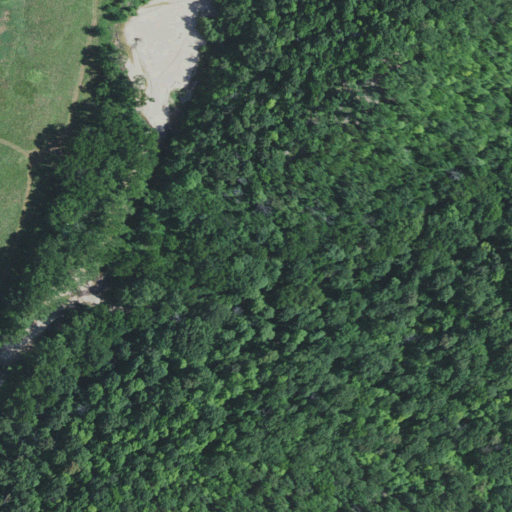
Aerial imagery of valley in Missouri named Devils Den Hollow containing deciduous forest, pasture, mixed forest, herbaceous wetlands, and woody wetlands